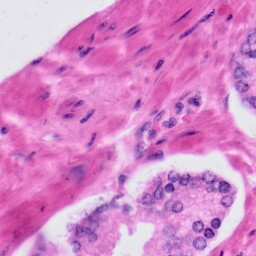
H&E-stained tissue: Prostate